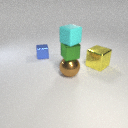
large brown metal sphere to the right of small blue metal cube